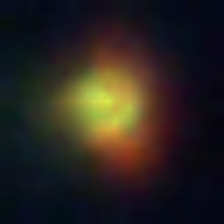
Taxon: NanoPlankton
Group: Other